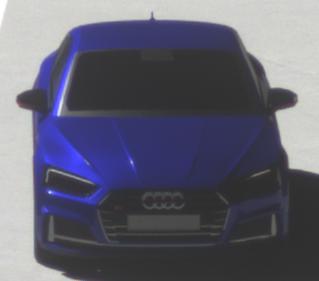
Make: Audi
Model: S5 Sportback
Detailed model: 8T Facelift
Model produced from: 2011
Model produced until: 2016
Doors: 5
Color: blue
Road condition: dry road
Daytime: midday
Contrast: high contrast